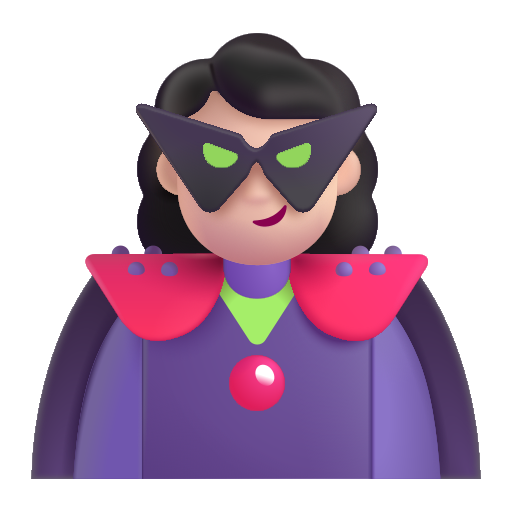
woman supervillain color light